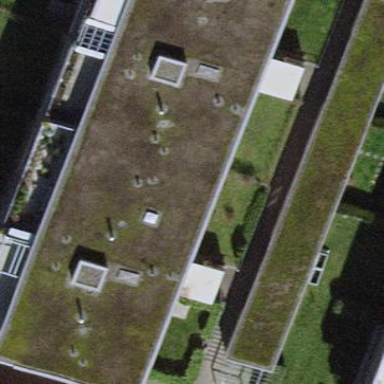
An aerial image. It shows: Building with flat roof.